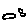
Label: cloud